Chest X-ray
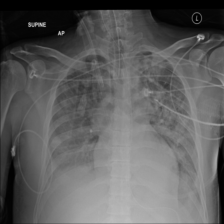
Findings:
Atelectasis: negative
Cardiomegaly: negative
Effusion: negative
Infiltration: negative
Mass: negative
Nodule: positive
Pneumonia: negative
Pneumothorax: negative
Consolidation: negative
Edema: negative
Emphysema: negative
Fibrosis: negative
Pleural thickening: negative
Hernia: negative